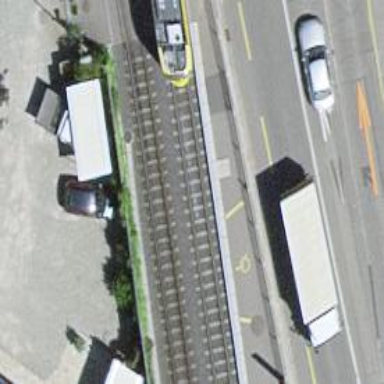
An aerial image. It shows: Tram stop for public transport.